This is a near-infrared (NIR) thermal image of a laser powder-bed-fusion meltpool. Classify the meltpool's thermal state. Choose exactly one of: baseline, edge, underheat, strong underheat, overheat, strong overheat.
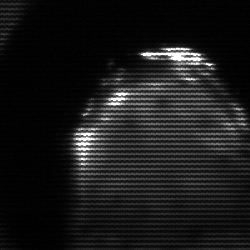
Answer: edge